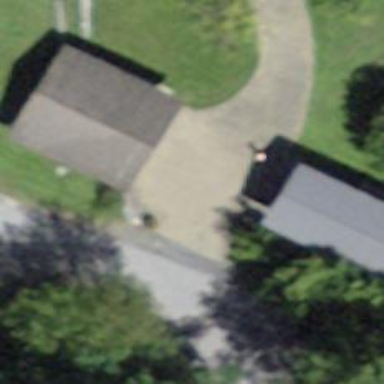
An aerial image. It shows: Garage building.